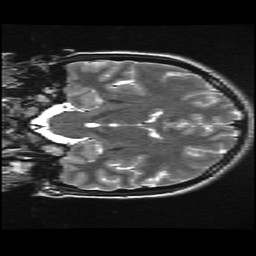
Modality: T2w
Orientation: coronal
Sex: female
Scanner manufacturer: ge
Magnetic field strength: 3 T
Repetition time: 5 s
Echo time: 0.1012 s